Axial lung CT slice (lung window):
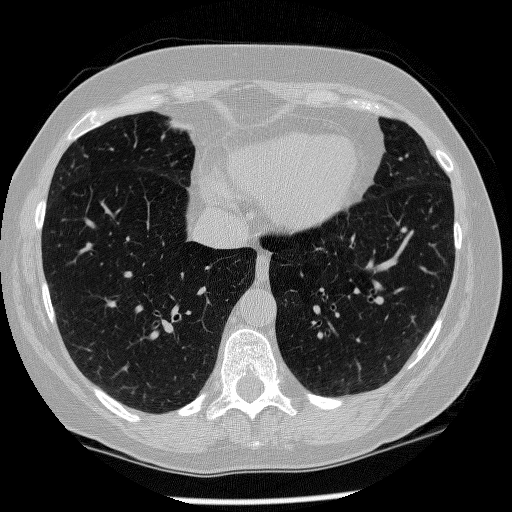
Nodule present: no